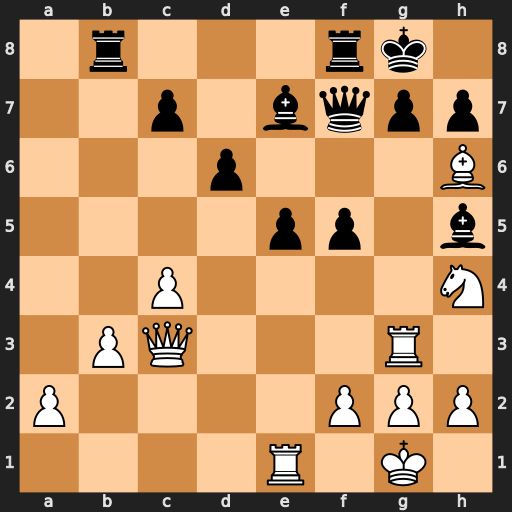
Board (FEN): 1r3rk1/2p1bqpp/3p3B/4pp1b/2P4N/1PQ3R1/P4PPP/4R1K1
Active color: w
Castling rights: -
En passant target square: -
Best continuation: Rxg7+ Qxg7 Bxg7